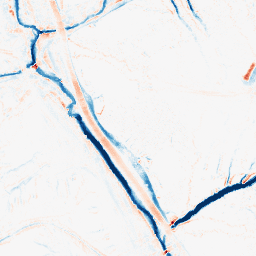
Category: morphological
Decomposition family: tophat_combined
Decomposition parameters: size: 5
Upsampling method: quintic
Upsampling parameters: scale: 8
Upsampling scale: 8